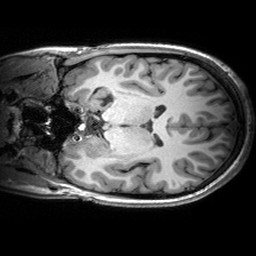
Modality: T1w
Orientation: coronal
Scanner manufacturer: siemens
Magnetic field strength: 3 T
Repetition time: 2.53 s
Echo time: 0.00299 s